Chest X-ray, PA view. Patient: 59 years old, sex M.
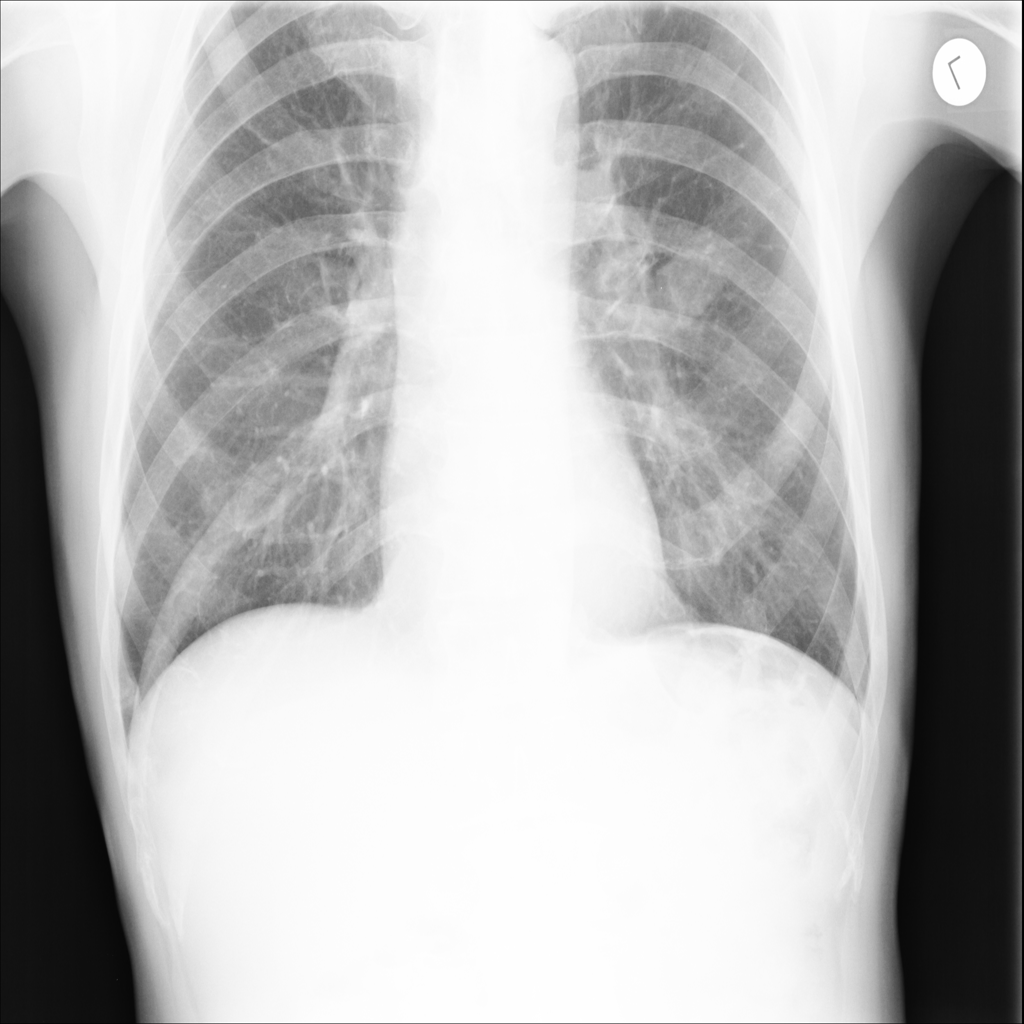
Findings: No Finding